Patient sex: M
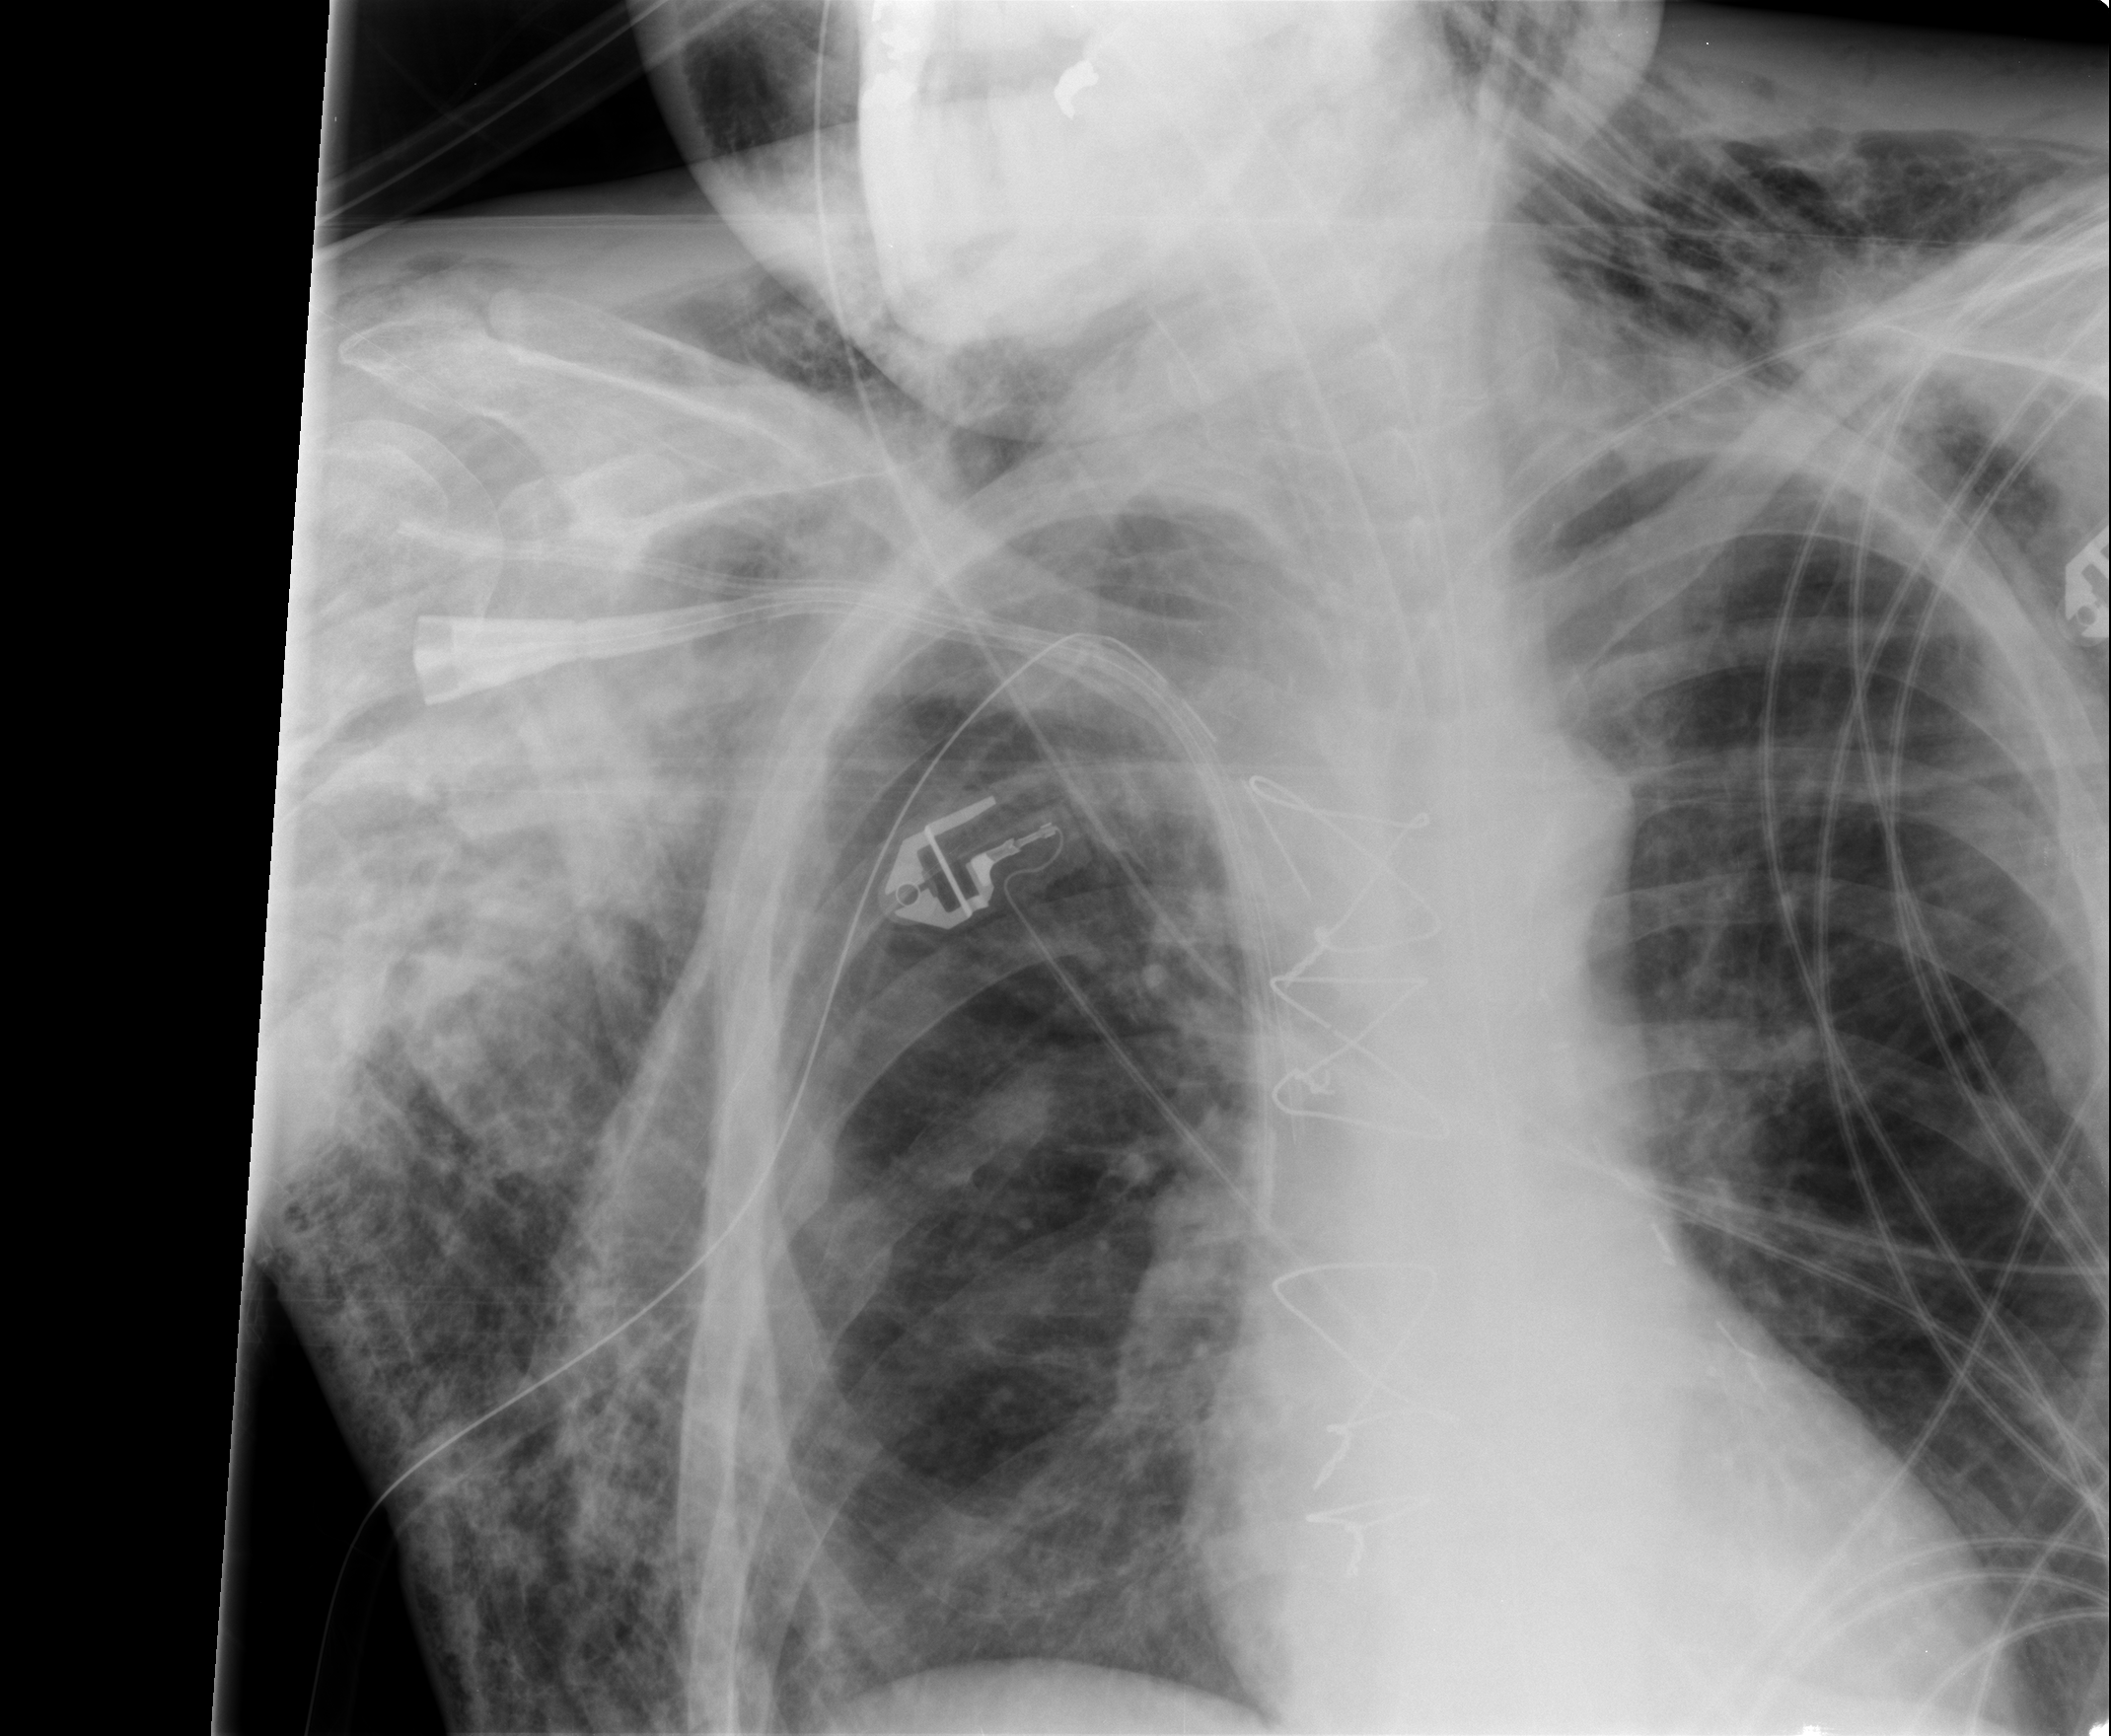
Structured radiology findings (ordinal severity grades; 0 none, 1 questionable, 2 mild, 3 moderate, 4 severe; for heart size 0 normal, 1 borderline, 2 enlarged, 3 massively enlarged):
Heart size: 0
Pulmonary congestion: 0
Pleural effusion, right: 0
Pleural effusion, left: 0
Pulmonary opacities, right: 0
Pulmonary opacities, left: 0
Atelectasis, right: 2
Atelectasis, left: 0